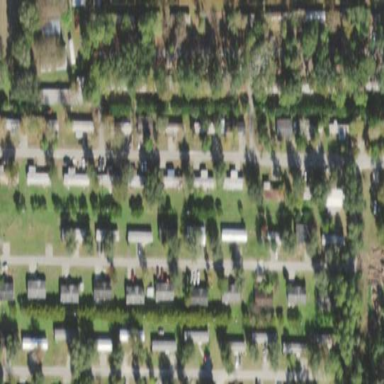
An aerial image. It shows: Residential area known as trailer park.